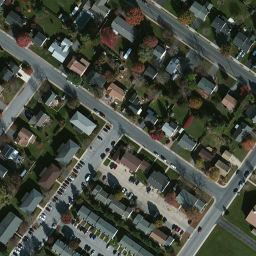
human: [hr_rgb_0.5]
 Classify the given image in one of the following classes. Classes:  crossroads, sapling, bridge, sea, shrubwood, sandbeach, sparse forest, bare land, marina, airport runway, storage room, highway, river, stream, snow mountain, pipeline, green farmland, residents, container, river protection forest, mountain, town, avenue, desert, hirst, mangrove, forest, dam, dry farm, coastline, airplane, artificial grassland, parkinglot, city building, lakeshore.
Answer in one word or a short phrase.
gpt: town